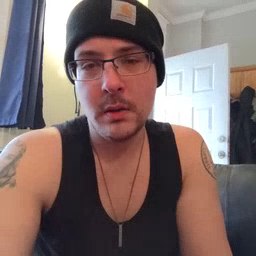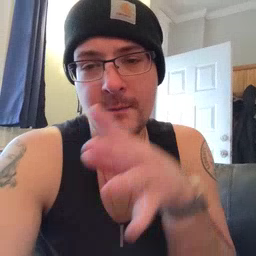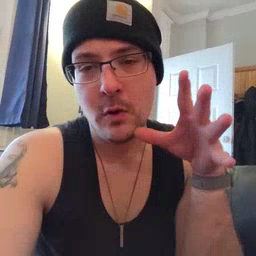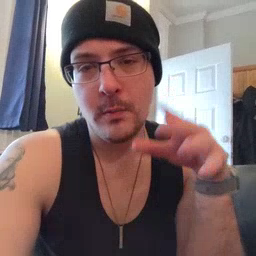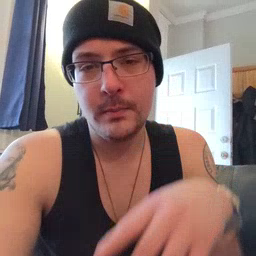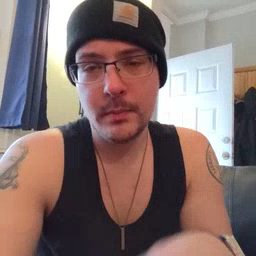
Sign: farm